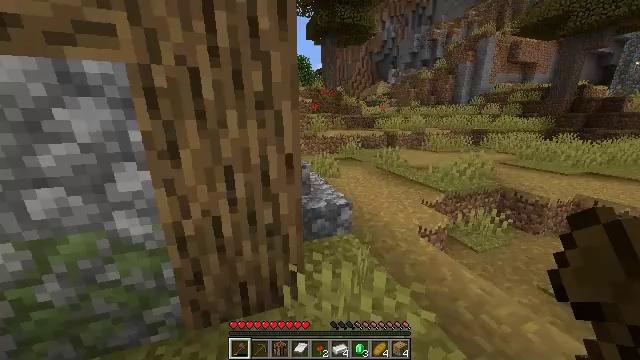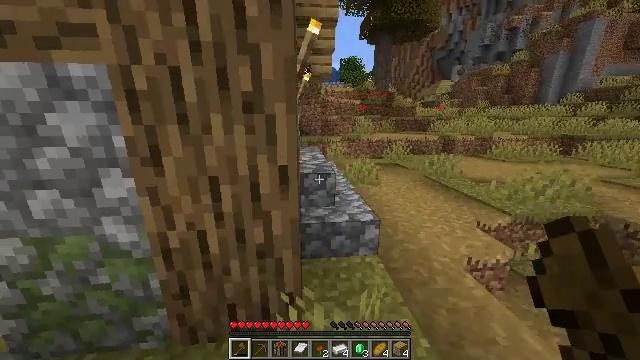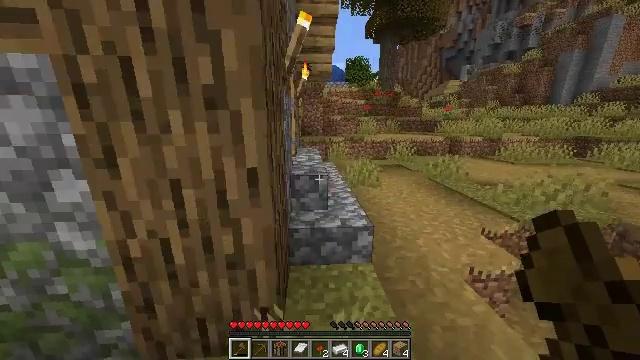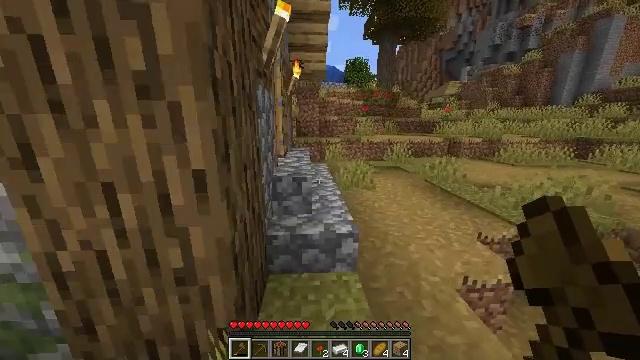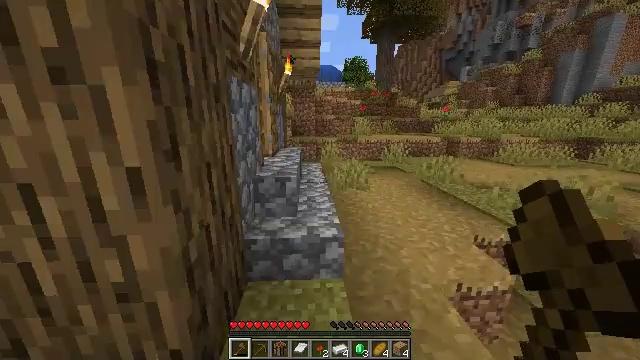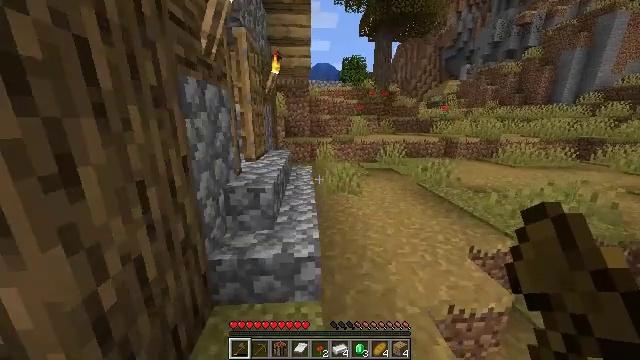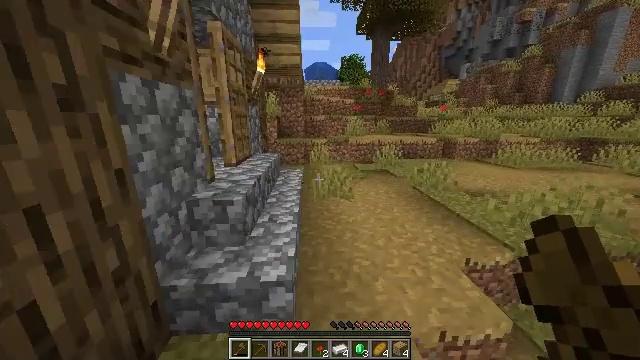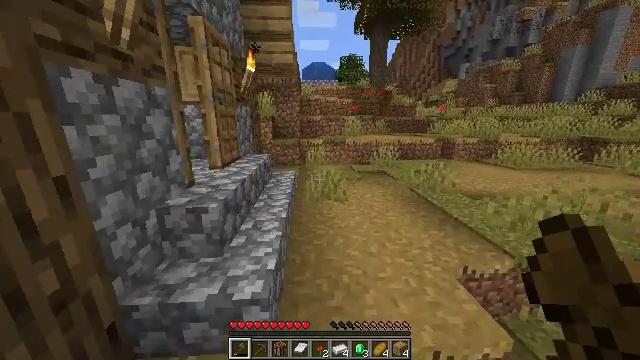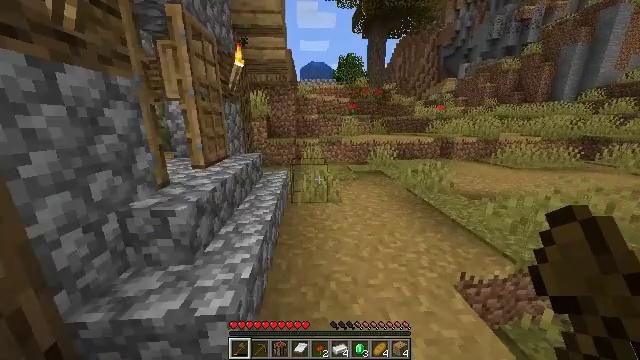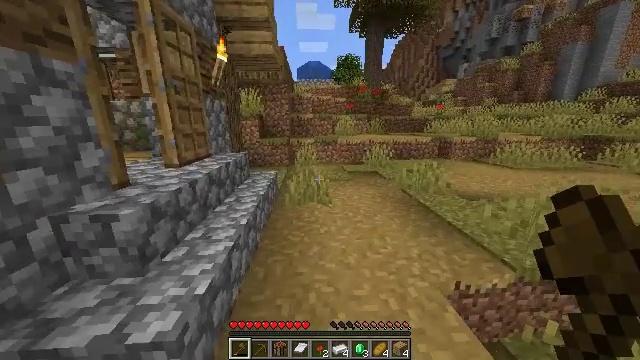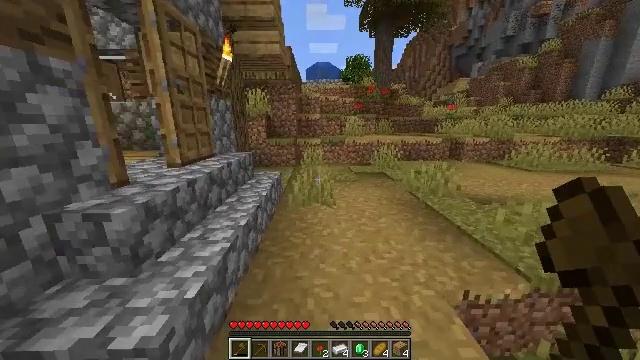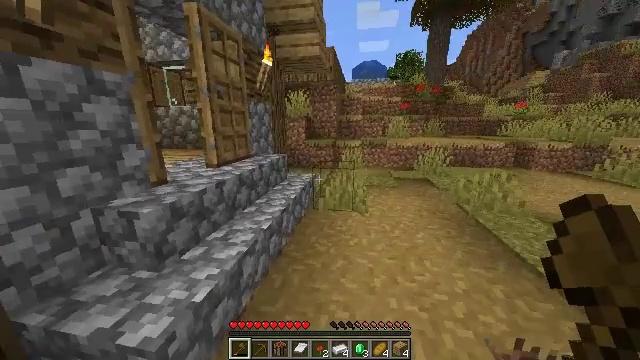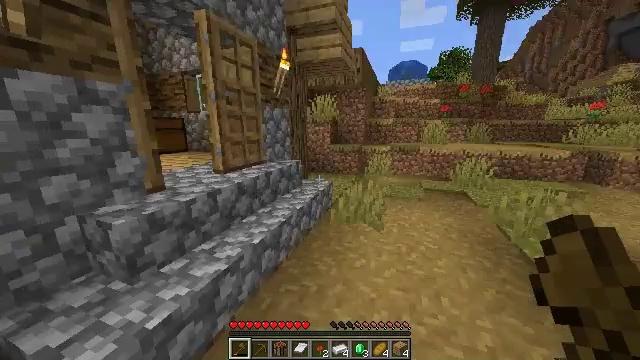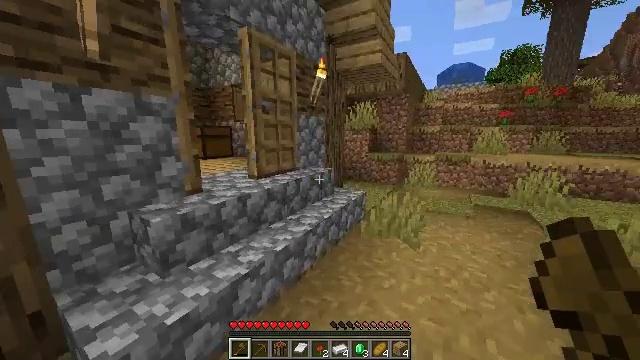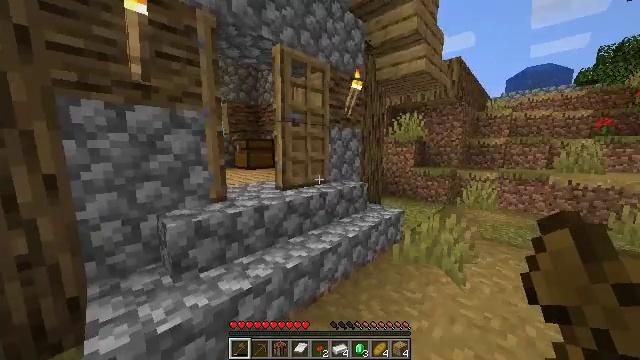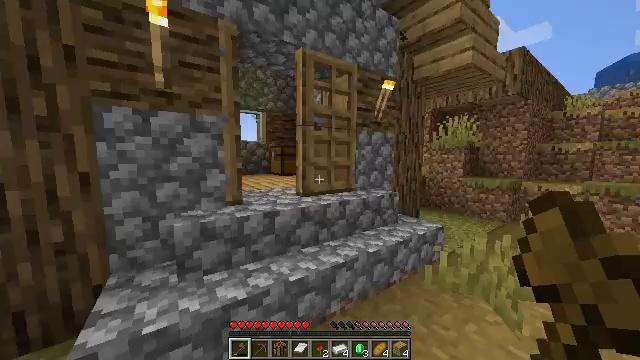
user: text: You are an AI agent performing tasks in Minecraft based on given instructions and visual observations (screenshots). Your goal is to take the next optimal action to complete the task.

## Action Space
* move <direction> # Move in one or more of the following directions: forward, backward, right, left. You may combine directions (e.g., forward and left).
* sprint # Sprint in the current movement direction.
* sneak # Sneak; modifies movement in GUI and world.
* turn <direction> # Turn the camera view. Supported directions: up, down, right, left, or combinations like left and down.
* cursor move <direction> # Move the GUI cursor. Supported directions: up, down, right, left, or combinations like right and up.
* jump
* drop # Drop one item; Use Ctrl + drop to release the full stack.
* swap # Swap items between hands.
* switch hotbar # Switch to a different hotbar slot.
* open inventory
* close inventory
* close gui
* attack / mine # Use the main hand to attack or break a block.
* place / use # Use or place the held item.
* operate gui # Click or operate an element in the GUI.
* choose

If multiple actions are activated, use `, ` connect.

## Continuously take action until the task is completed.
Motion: motion action
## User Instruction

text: Open the crafting table to craft bread with wheat.
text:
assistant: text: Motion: move forward and move right, sprint, turn left
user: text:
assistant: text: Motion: move forward and move right, turn left
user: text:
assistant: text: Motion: move forward and move right
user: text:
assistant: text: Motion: move forward and move right
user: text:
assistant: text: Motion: move forward and move right, sprint
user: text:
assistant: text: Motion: move forward and move right, sprint
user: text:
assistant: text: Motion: move forward and move right
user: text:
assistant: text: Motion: move forward and move right, sprint
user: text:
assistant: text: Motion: move forward and move right, sprint
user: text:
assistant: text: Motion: move forward and move right, sprint, turn left
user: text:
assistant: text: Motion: move forward and move right, sprint, turn left
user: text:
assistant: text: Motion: move forward and move right, turn left
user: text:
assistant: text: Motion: move forward and move right, turn left and up
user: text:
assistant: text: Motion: move forward and move right, sprint, turn left and up
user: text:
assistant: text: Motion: move forward and move right, sprint, turn left and up
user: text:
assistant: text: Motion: move forward and move right, turn left
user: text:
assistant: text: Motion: move forward and move right, turn left
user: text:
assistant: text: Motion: move forward and move right
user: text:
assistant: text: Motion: move forward and move right
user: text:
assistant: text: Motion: move forward and move right, turn right
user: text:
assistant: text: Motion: move forward and move right, turn right
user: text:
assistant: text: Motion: move forward and move right, turn right and up
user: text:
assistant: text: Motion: move forward and move right, turn right
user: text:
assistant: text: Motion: move forward and move right, turn right
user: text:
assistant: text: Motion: move forward and move right, turn right
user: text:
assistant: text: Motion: move forward and move right
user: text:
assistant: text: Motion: move forward and move right
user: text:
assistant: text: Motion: move forward
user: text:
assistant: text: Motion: move forward
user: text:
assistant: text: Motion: move forward